Question: I'm having the issue where i try to hightlight the droppable area using Hover class, with tolerance mode as "TOUCH", Its hightlighting two droppable areas.. (like below screen shot)

How to solve this.. <URL>
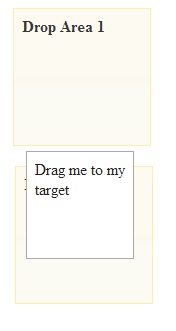
Answer: After clarifiying your question, I still think you have to remove the margin on the 'draggable'.
'''
#draggable {
width: 90px;
height: 90px;
padding: 0.5em;
float: left;
margin: 10px 10px 10px 0; /* remove this line */
}
'''
It seems like the 'draggable' element including the 'margin', is bigger than the 'droppable' element and therefore the 'dropped' status is set although the element does not seems to touch the upper 'droppable' yet.

<URL>